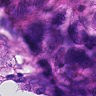
Metastatic tissue present: yes